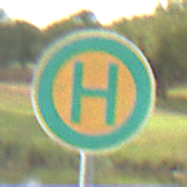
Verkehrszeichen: Haltestelle
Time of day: MorningAfternoon
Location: Outdoor (Nature)
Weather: PartlyCloudy
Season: NotSpecified
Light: Natural